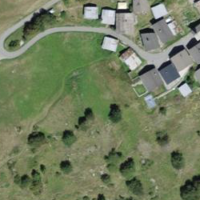
EUNIS habitat code: 24
Species observed at this site:
Silene dioica
Phoenicurus ochruros
Rumex alpinus